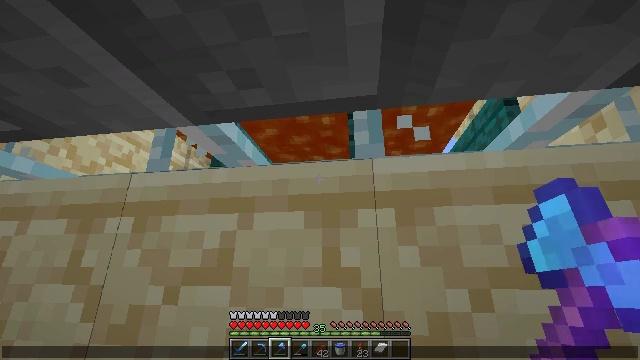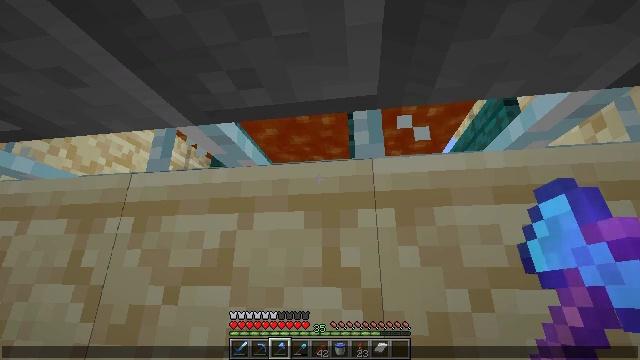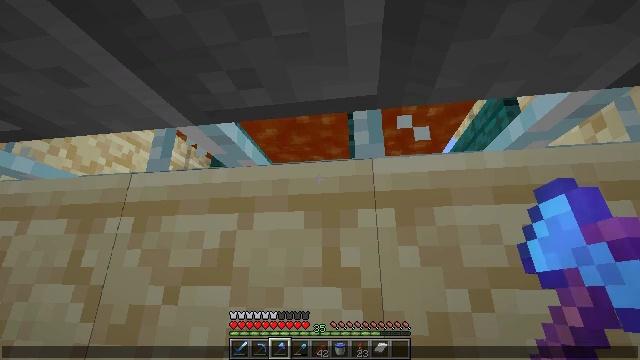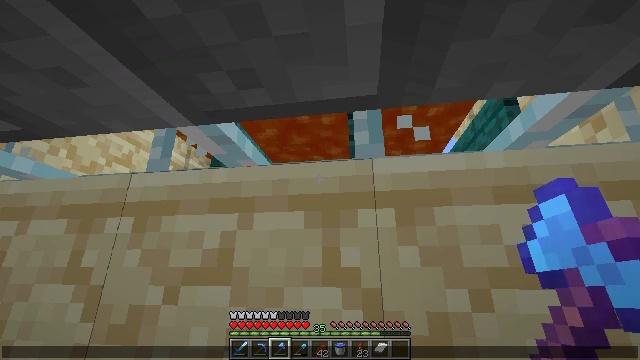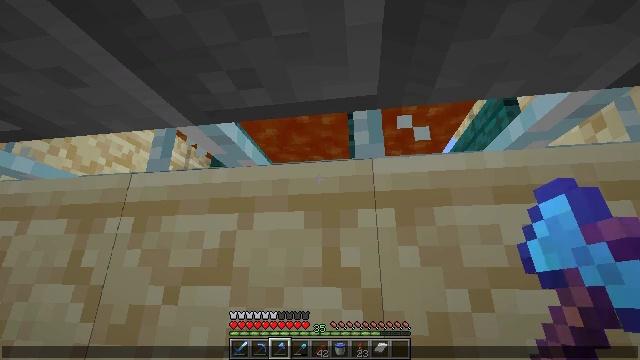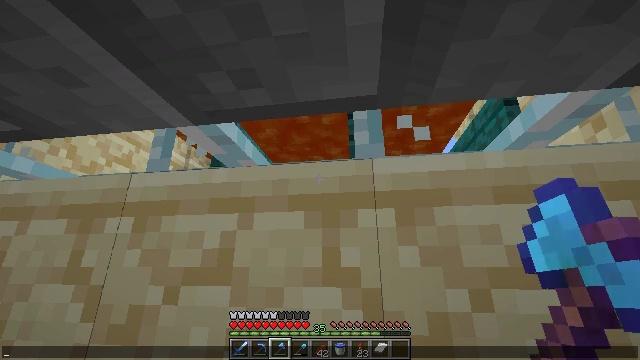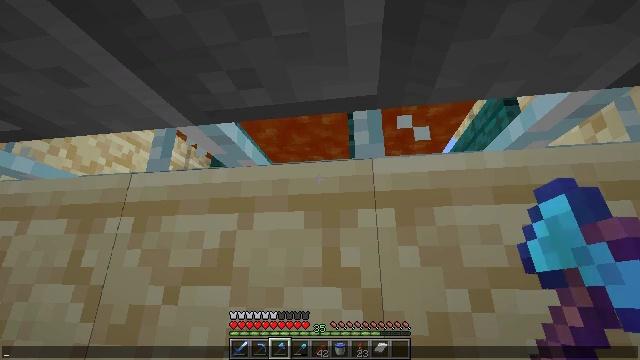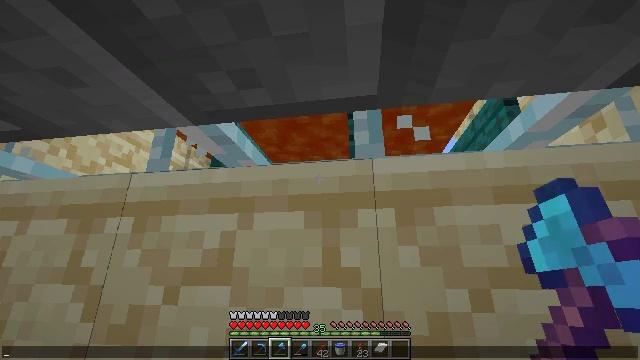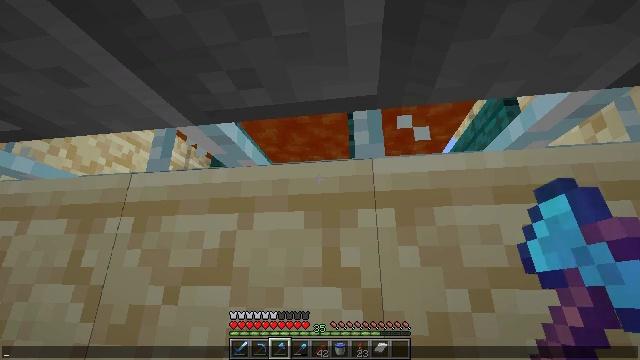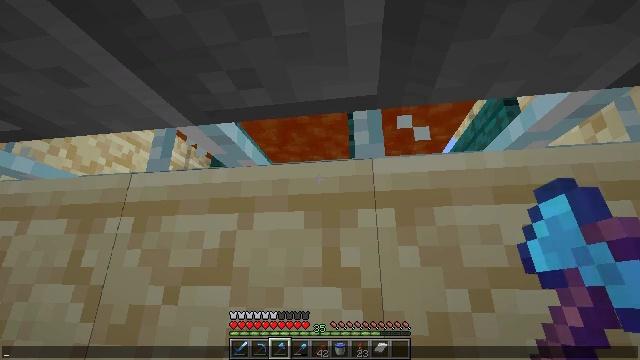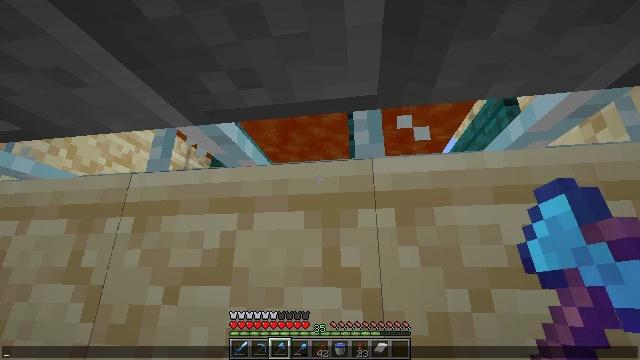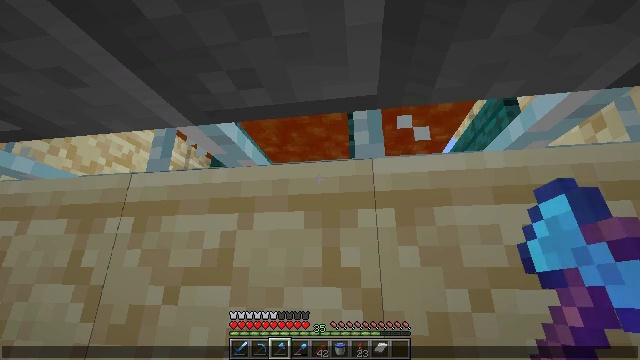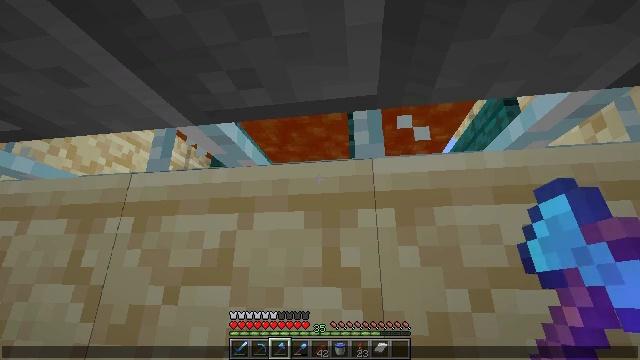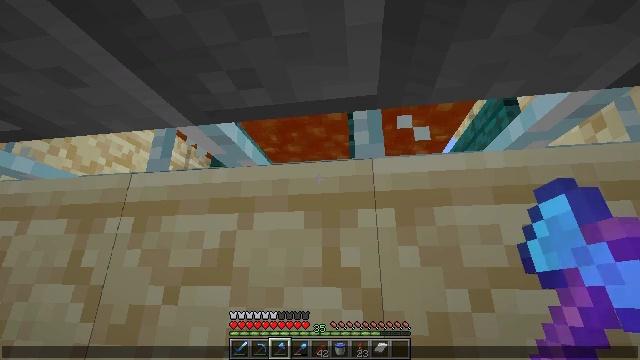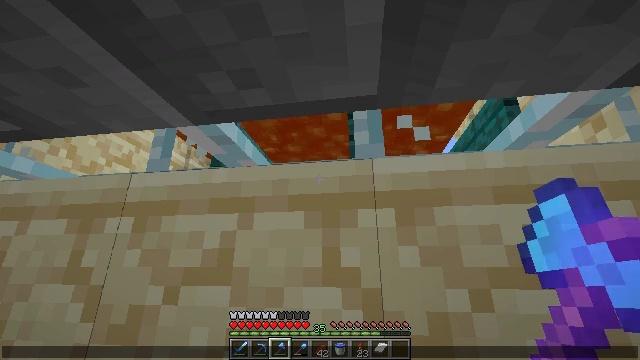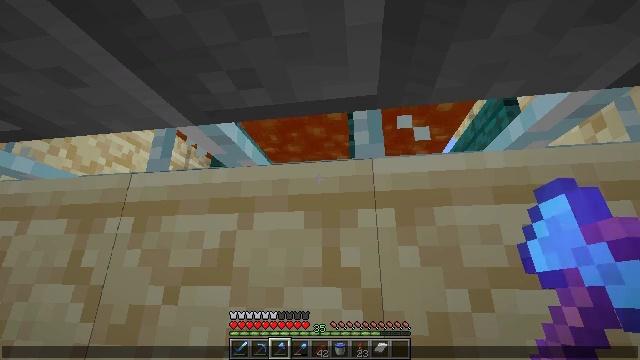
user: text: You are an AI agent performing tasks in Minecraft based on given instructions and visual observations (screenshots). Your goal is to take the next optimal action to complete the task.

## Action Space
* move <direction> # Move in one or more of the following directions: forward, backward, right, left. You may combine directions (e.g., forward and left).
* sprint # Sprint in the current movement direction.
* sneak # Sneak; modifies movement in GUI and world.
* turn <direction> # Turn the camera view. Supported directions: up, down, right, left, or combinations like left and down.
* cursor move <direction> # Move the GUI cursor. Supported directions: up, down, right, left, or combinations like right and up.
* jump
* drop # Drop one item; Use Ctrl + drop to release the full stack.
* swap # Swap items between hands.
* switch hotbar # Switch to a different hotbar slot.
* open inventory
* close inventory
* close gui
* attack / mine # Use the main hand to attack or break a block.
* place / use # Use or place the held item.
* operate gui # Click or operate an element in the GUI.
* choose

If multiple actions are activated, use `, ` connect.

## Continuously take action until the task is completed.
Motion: motion action
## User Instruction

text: Mine the warped fence.
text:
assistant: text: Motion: no_op
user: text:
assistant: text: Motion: no_op
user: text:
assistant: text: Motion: no_op
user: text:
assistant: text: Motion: no_op
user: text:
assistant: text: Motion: no_op
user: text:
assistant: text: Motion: no_op
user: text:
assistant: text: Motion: no_op
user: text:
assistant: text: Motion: no_op
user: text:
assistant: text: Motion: no_op
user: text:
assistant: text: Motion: no_op
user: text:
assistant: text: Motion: no_op
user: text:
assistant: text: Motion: no_op
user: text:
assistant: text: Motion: no_op
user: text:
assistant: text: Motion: no_op
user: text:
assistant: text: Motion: no_op
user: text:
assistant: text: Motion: no_op
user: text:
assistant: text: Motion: no_op
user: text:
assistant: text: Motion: no_op
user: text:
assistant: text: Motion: no_op
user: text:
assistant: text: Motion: no_op
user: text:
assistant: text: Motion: no_op
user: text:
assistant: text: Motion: no_op
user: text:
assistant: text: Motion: no_op
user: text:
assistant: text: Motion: no_op
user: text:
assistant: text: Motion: no_op
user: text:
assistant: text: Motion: no_op
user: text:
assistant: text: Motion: no_op
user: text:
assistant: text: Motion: no_op
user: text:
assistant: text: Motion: no_op
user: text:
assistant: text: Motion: no_op